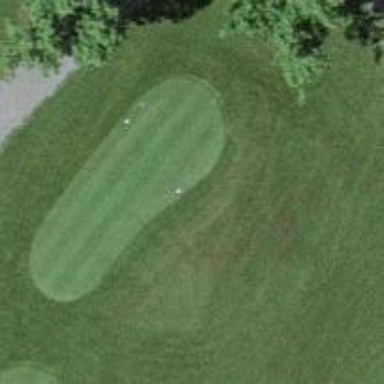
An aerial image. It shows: Grass area designated as golf tee.